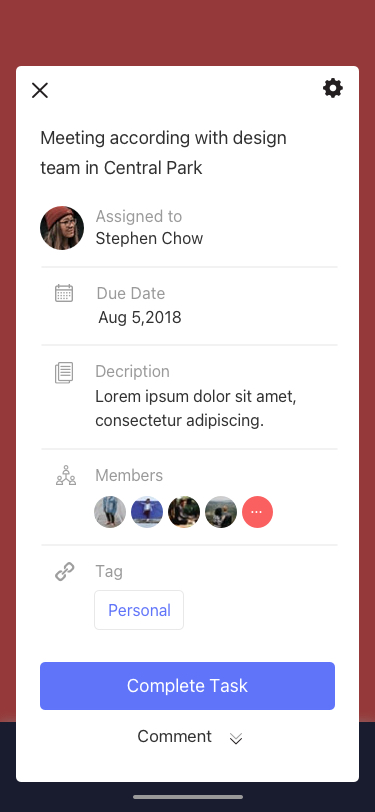
Text in this UI design:
Profile
Quick
Menu
My Task
+
Complete Task
Meeting according with design
team in Central Park
Due Date
Aug 5,2018
Decription
Lorem ipsum dolor sit amet,
consectetur adipiscing.
Members
Assigned to
Stephen Chow
Tag
Personal
 Comment
…